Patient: sex M, age 63
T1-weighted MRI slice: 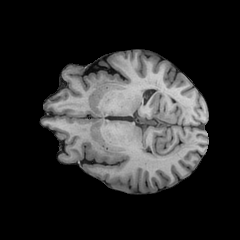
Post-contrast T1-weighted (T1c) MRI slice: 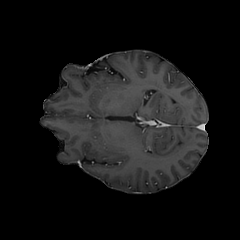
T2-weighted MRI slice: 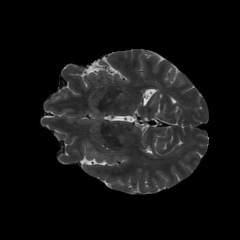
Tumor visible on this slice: no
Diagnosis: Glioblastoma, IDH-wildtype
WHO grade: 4